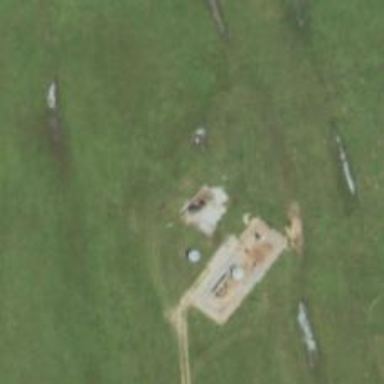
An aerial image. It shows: Petroleum well.